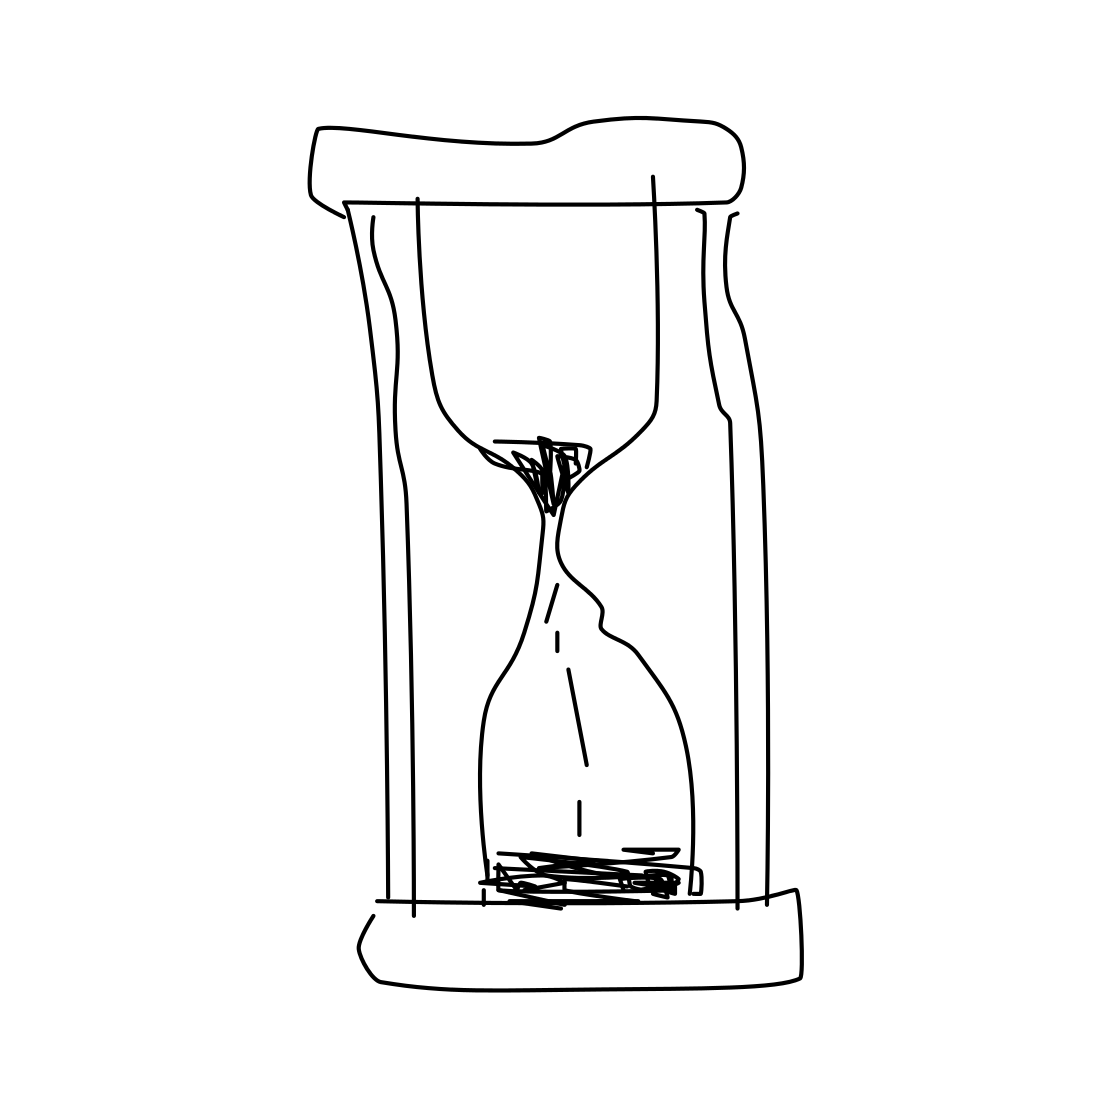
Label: hourglass